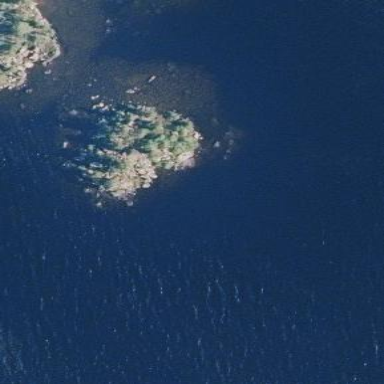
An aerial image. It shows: Islet.